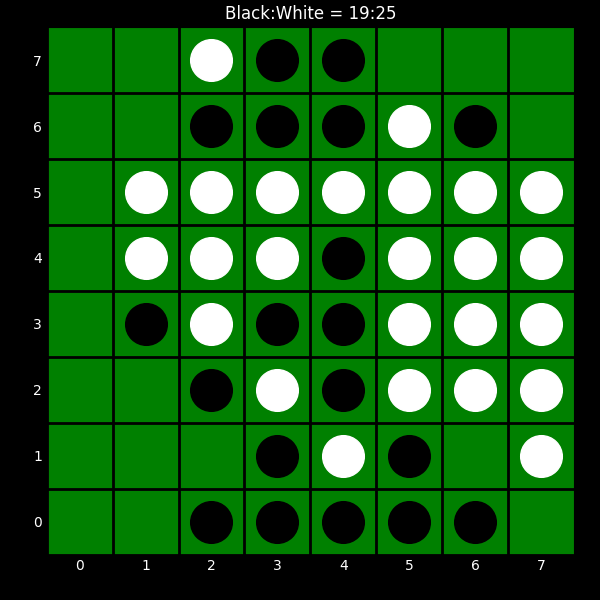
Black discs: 19
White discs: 25